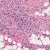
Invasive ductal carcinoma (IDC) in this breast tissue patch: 1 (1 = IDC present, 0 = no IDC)